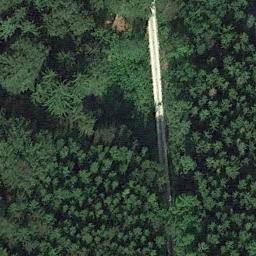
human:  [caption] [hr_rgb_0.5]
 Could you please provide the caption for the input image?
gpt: The forest has a lot of dense dark green trees of different types and a road goes through the forest .

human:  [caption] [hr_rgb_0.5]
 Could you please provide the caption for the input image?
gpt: There is a road goes through the forest .

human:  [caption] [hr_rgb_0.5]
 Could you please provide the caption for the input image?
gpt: A straight road passes through the dense forest .

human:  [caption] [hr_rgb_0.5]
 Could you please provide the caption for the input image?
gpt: A straight road through this dense forest .

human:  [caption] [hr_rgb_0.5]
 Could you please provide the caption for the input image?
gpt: A straight path goes through a green forest .